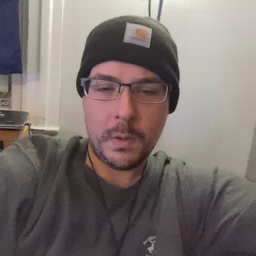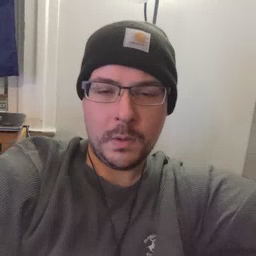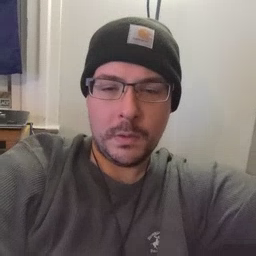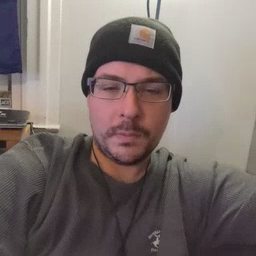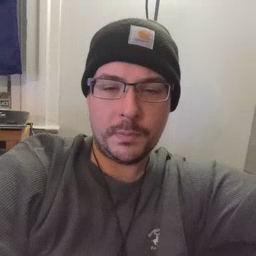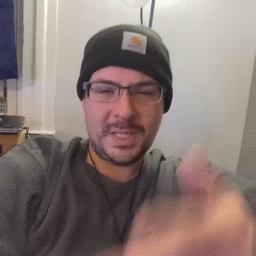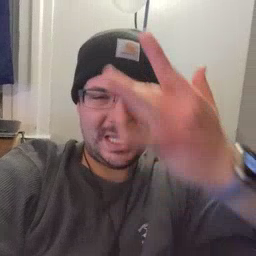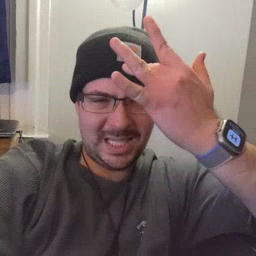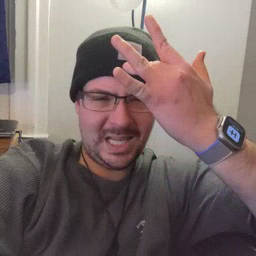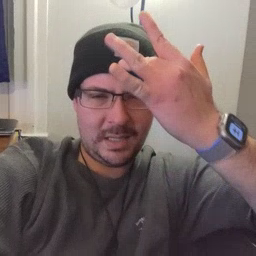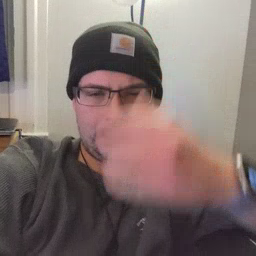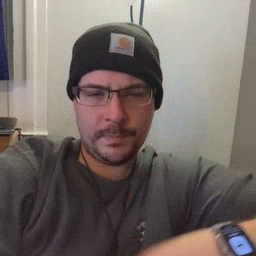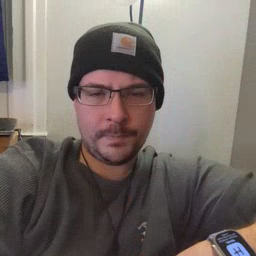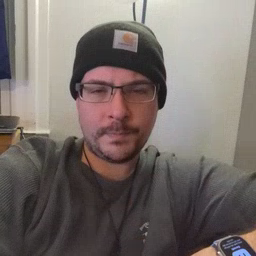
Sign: sick